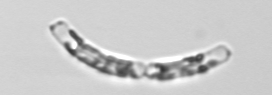
Label: Guinardia_striata